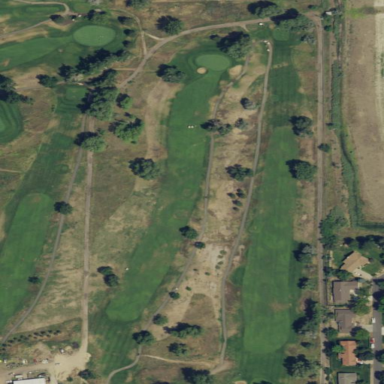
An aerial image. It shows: Rough grassy area used for golf.